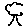
Label: tree